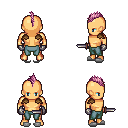
a pixel art fantasy rpg character, male body template, human, tanned skin, leather shoulder armor, teal pants, pink mohawk hairstyle, metal gloves, white slippers, dagger, four views (front, back, left, right), 2x2 character sprite sheet, small pixel art, hard edges, no anti-aliasing